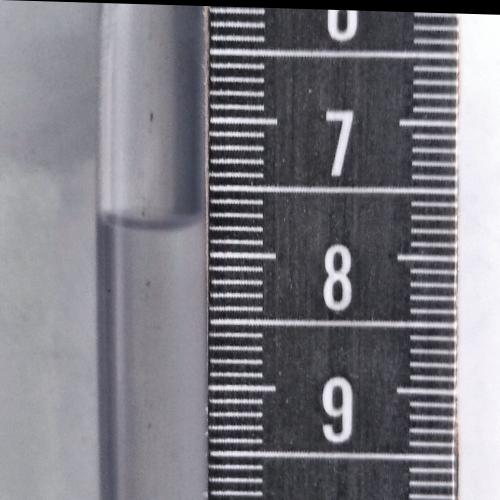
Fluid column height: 7.8 cm